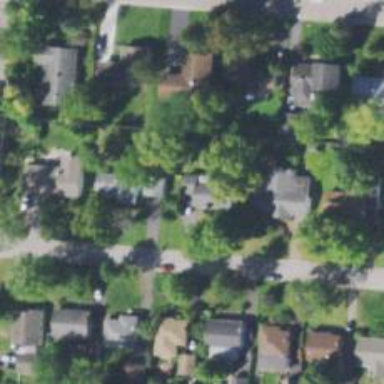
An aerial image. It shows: Residential driveway designated as service road.